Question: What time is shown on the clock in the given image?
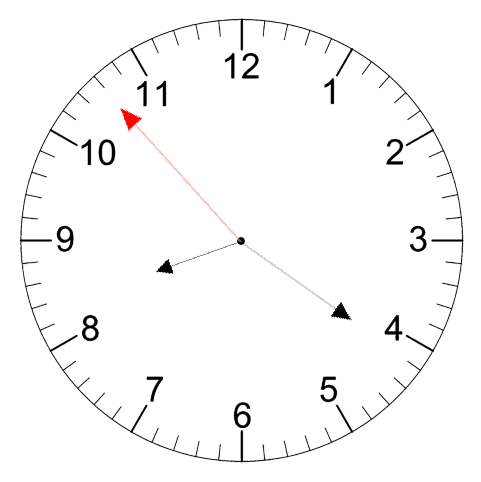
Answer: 08:20:53